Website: walmart
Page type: billing-address
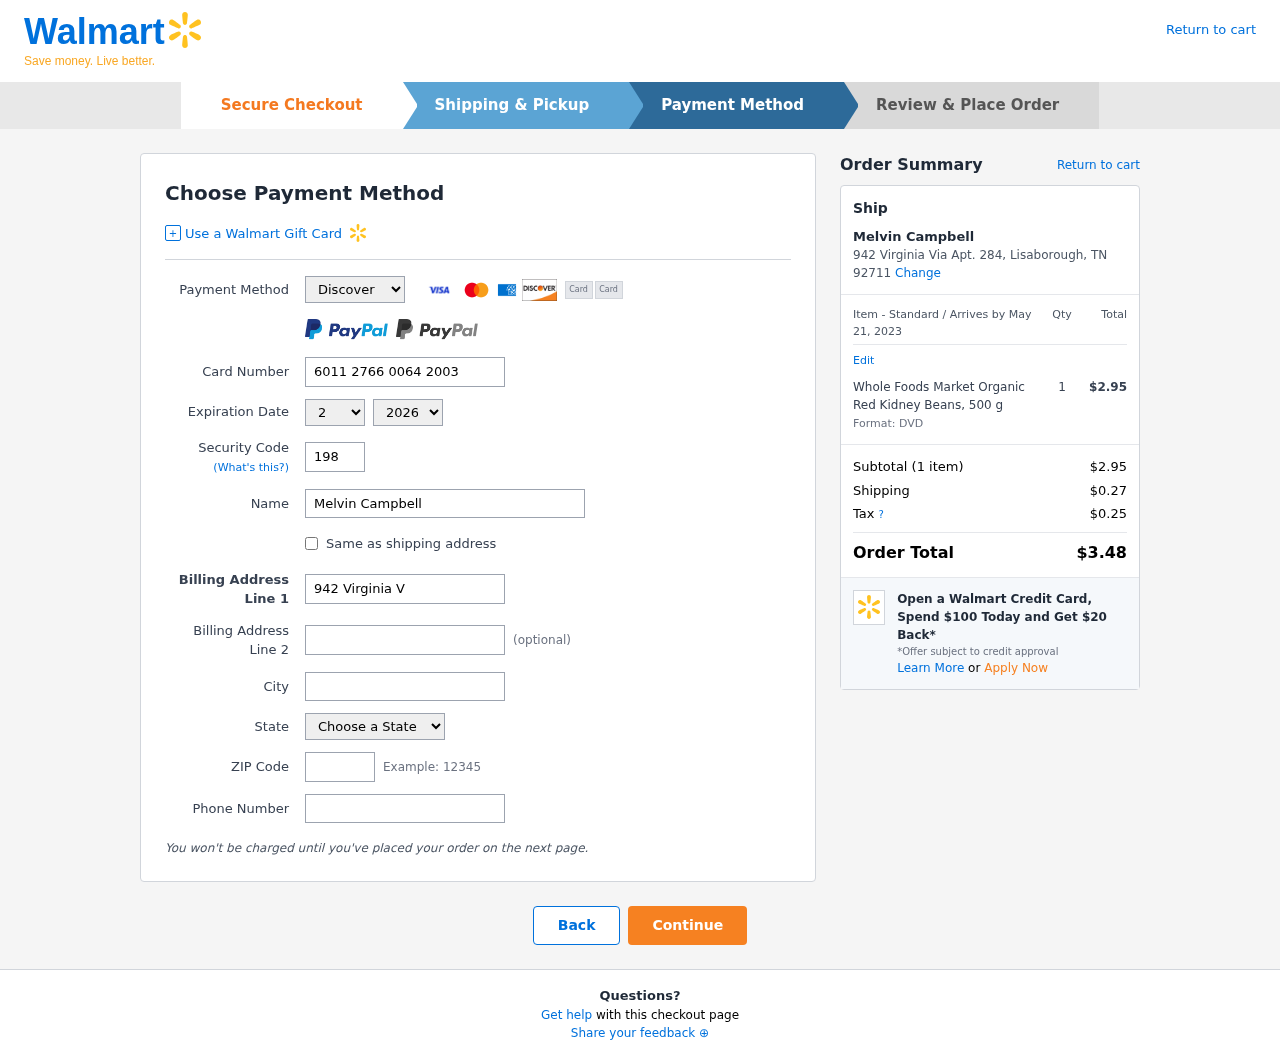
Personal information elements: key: PII_CARD_CVV
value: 198
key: PII_CARD_EXPIRY_MONTH
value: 02
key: PII_CARD_EXPIRY_YEAR
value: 26
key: PII_CARD_NUMBER
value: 6011 2766 0064 2003
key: PII_CARD_TYPE
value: Discover
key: PII_CITY
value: Lisaborough
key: PII_CITY_STATE_ZIP
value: Lisaborough, TN 92711
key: PII_FULLNAME
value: Melvin Campbell
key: PII_PHONE
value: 5587465092
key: PII_POSTCODE
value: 92711
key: PII_STATE
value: Tennessee
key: PII_STREET
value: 942 Virginia Via Apt. 284
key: PII_FULLNAME2
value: Melvin Campbell
Product elements: key: PRODUCT1_NAME
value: Whole Foods Market Organic Red Kidney Beans, 500 g
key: PRODUCT1_PRICE
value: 2.95
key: PRODUCT1_QUANTITY
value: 1
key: PRODUCT1_DESC
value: Format: DVD
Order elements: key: ORDER_DELIVERY_DATE
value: May 21, 2023
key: ORDER_NUM_ITEMS
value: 1
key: ORDER_SUBTOTAL
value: $2.95
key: ORDER_SHIPPING_COST
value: $0.27
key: ORDER_TAX
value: $0.25
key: ORDER_TOTAL
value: $3.48